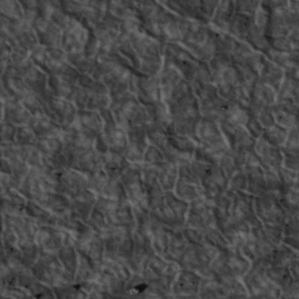
Label: non_frost